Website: ulta-beauty
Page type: customer-info-address
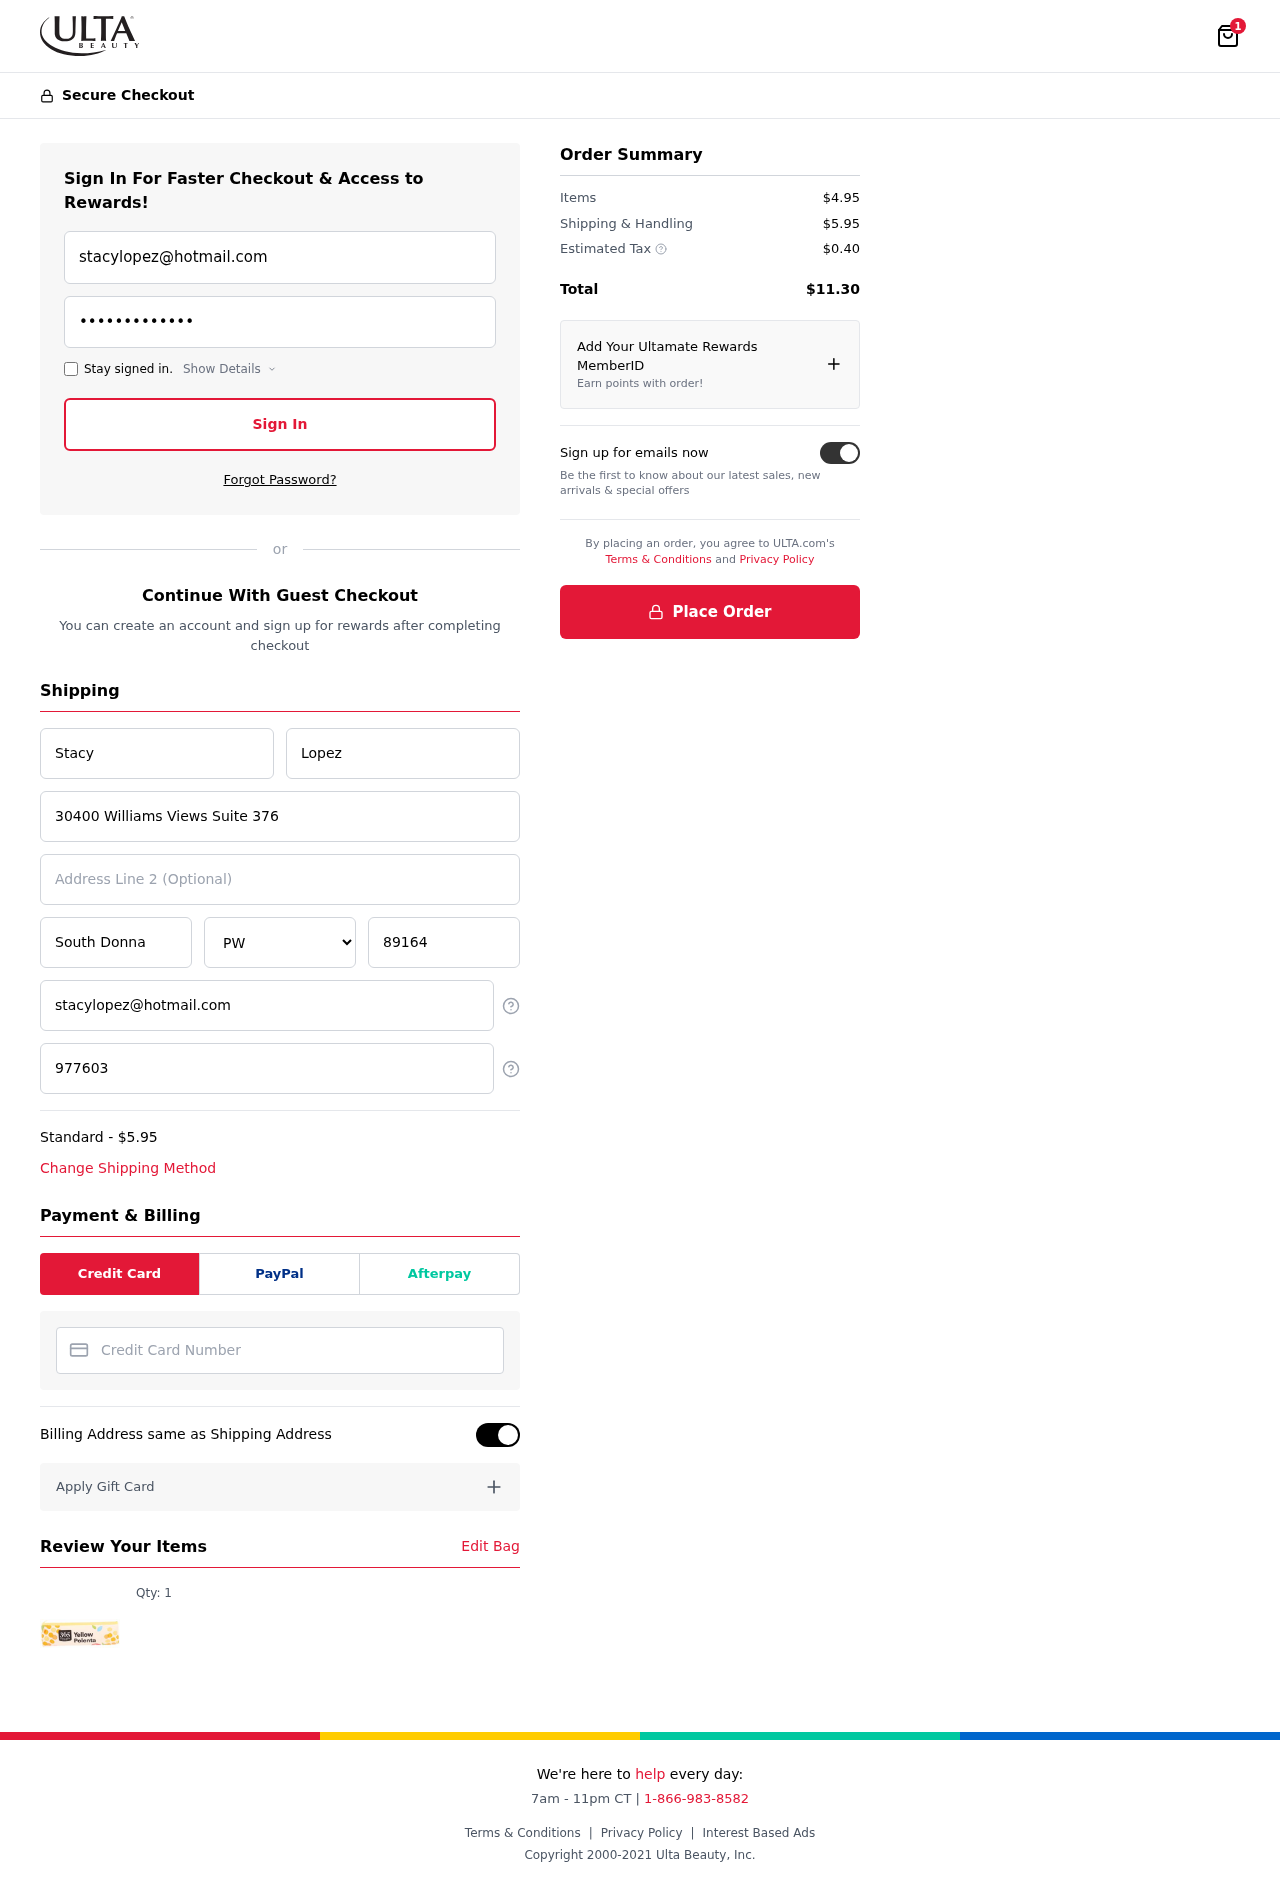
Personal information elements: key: PII_CARD_NUMBER
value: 4180 5021 6009 7688
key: PII_CITY
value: South Donna
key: PII_EMAIL
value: stacylopez@hotmail.com
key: PII_FIRSTNAME
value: Stacy
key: PII_LASTNAME
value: Lopez
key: PII_PHONE
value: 9776039831
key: PII_POSTCODE
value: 89164
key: PII_STATE
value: PW
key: PII_STREET
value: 30400 Williams Views Suite 376
Product elements: key: PRODUCT1_QUANTITY
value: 1
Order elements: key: ORDER_NUM_ITEMS
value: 1
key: ORDER_SHIPPING_COST
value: $5.95
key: ORDER_ITEMS_TOTAL
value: $4.95
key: ORDER_SHIPPING_COST2
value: $5.95
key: ORDER_TAX
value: $0.40
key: ORDER_TOTAL
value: $11.30